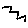
Label: zigzag